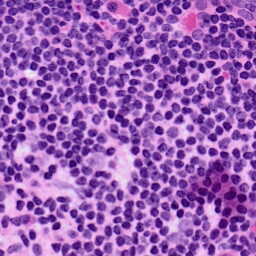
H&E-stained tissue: LymphNode